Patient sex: F
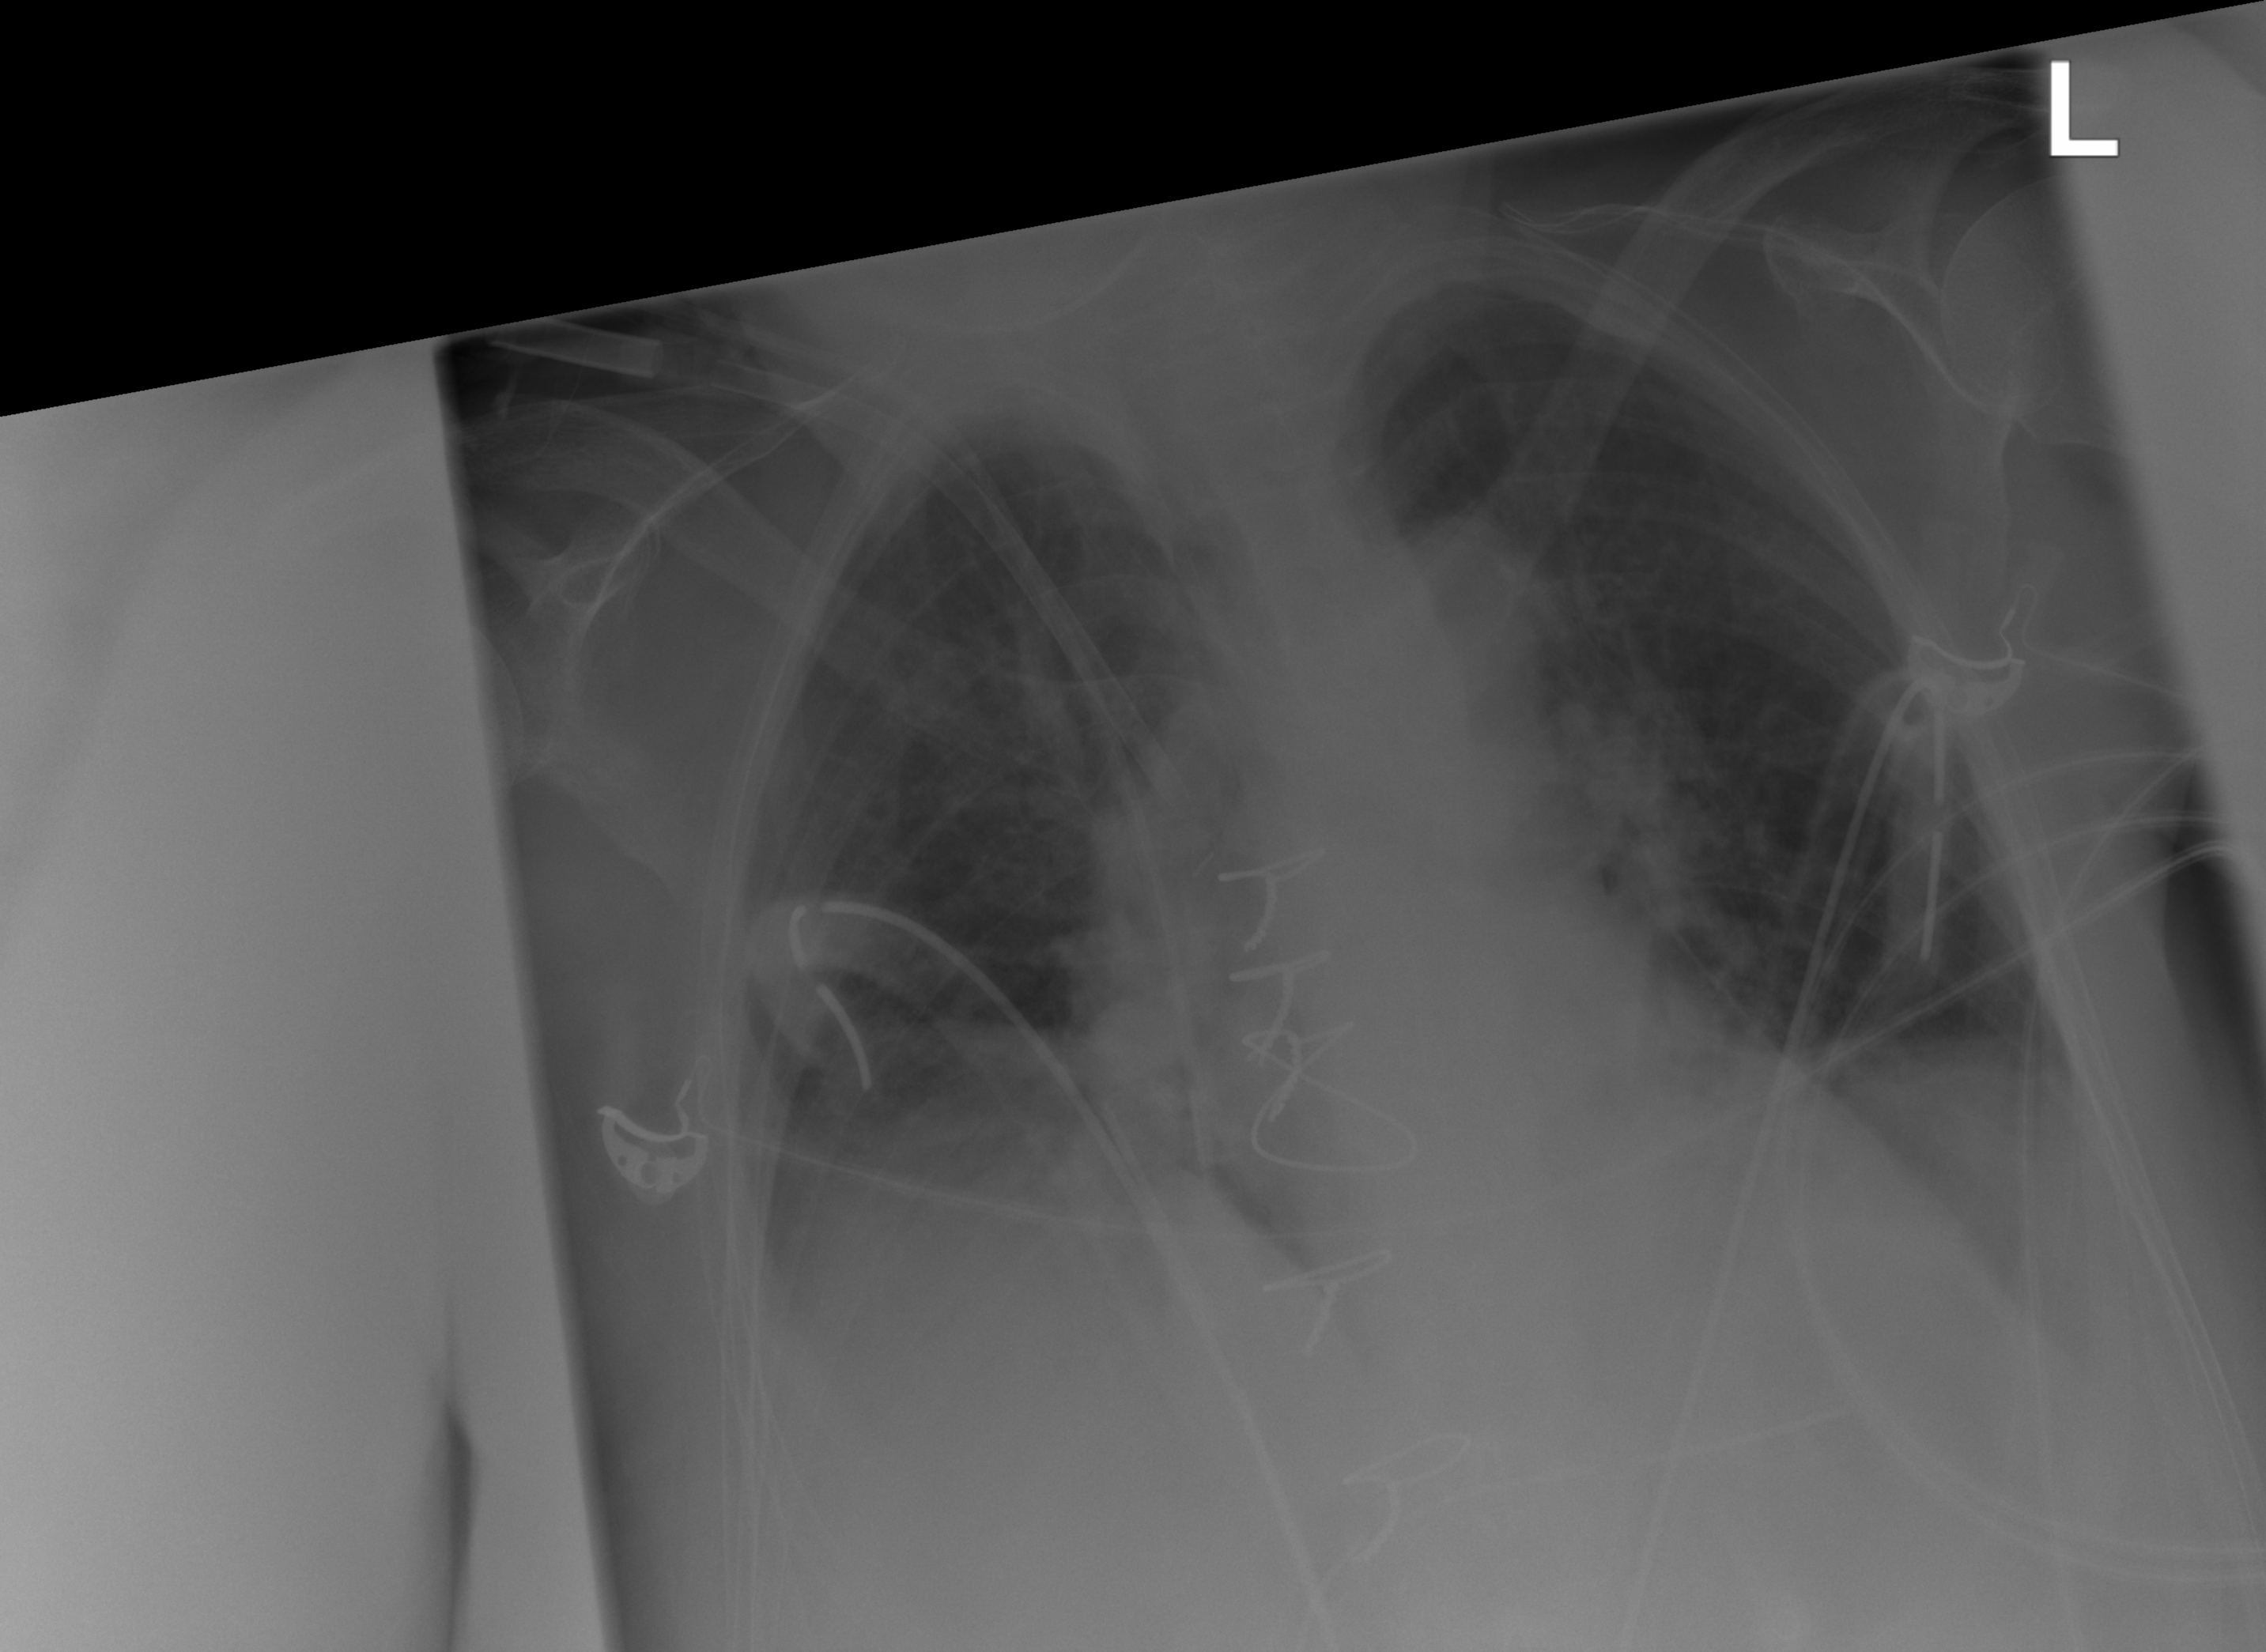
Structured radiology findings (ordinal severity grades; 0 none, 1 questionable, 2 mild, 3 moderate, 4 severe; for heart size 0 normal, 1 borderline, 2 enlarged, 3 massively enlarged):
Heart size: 2
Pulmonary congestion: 0
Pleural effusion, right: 0
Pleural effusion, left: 0
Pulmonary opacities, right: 0
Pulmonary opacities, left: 0
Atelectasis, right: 2
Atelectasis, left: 2